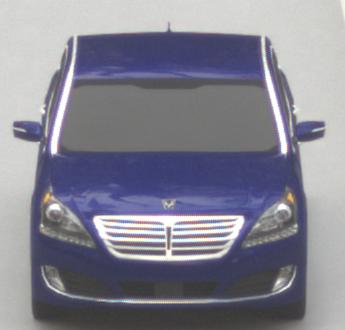
Make: Hyundai
Model: Equus
Detailed model: Gen. 2 VI
Model produced from: 2009
Model produced until: 2016
Doors: 4
Color: blue
Road condition: dry road
Daytime: morning or afternoon
Contrast: low contrast